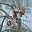
Label: 8